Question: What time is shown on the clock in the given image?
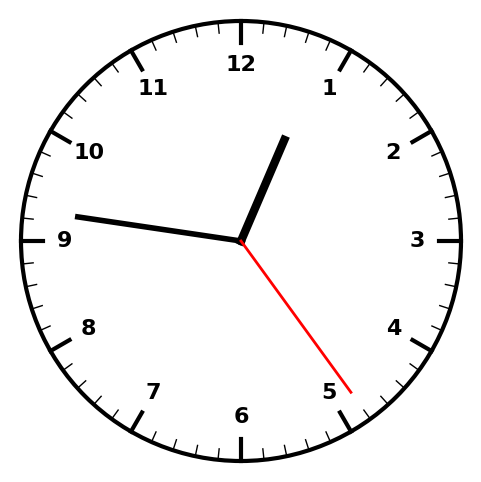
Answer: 12:46:24